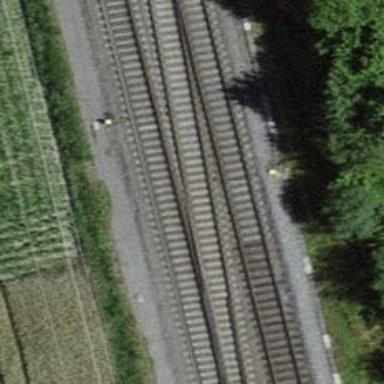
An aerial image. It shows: Railway switch with the turnout side on the right.